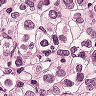
Metastatic tissue present: yes